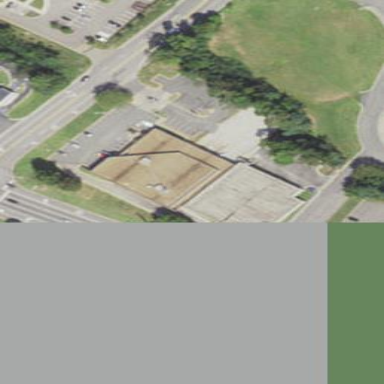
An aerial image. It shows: Post office building.